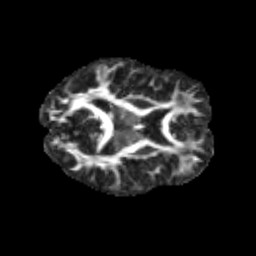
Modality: FA
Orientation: axial
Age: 13
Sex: male
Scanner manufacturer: siemens
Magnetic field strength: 3 T
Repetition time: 3.8 s
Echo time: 0.07 s